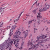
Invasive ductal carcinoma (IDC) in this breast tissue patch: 1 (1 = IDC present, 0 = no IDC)